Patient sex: M
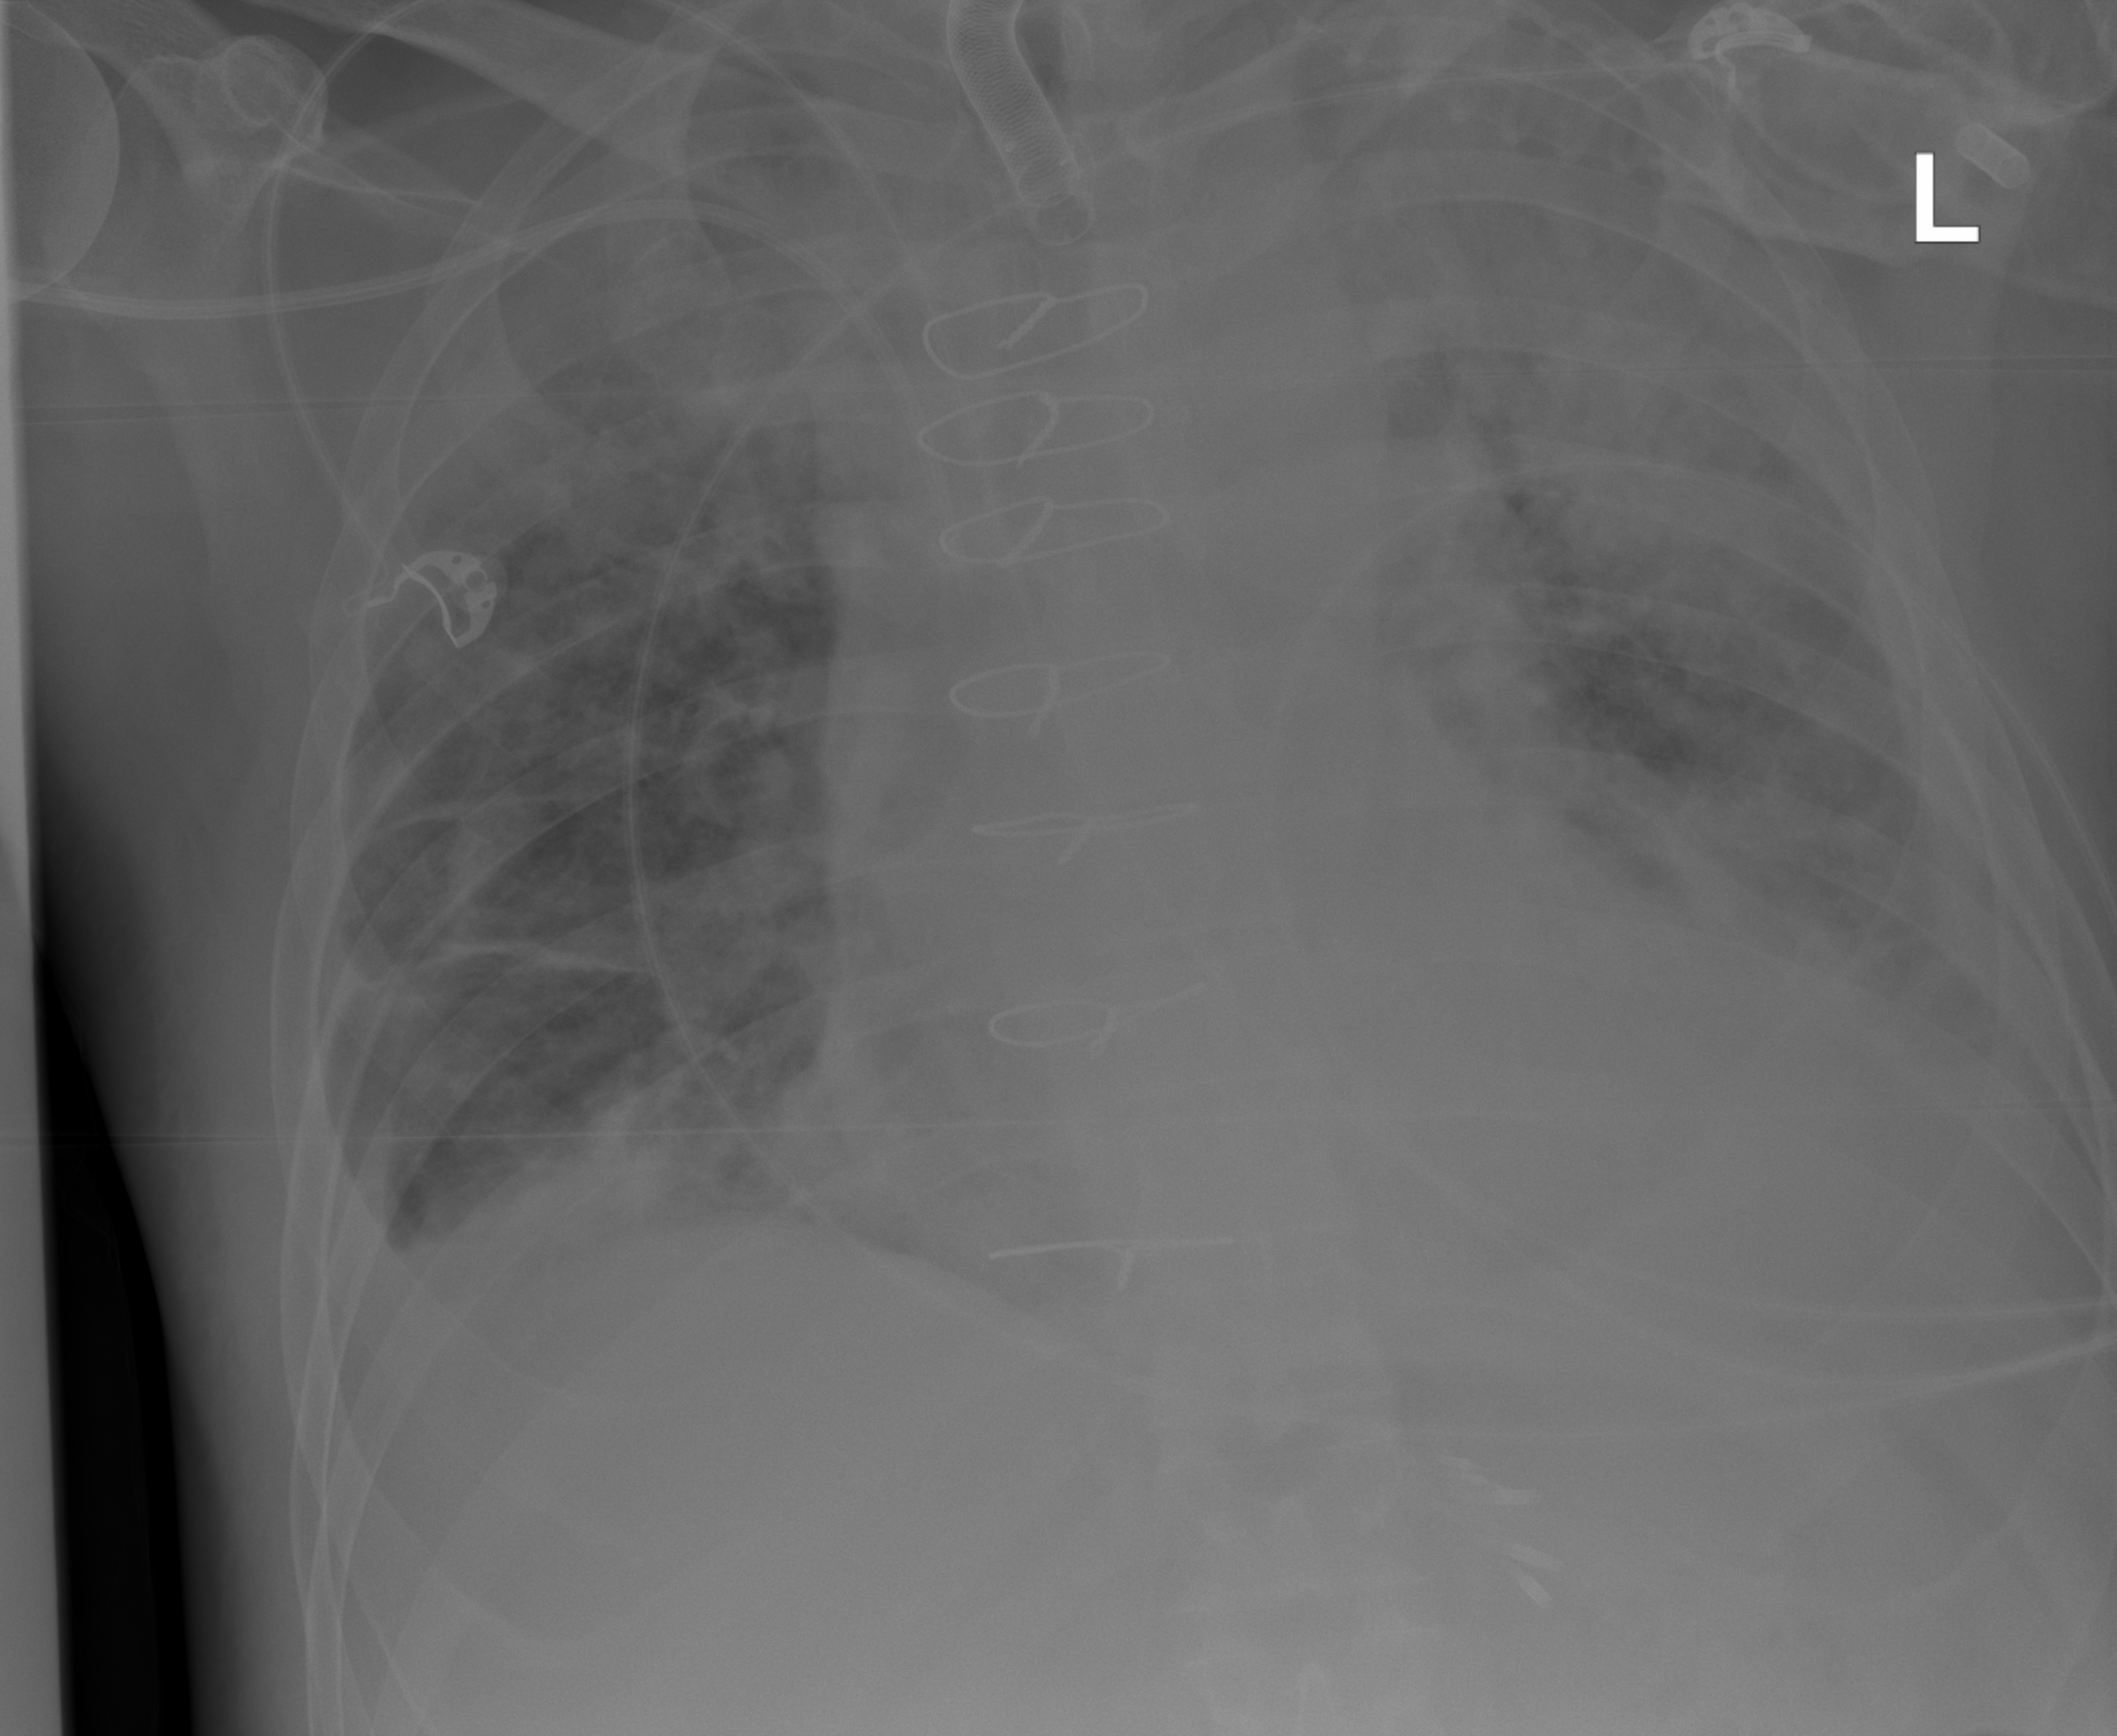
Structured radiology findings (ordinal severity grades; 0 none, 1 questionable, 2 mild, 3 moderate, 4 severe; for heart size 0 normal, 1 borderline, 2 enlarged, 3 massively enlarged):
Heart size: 2
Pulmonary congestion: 2
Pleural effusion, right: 2
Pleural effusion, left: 2
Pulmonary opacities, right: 3
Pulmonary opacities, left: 3
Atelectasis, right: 3
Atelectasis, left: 3